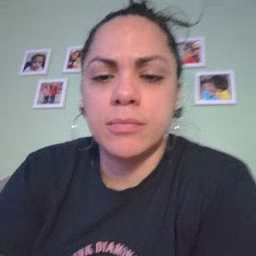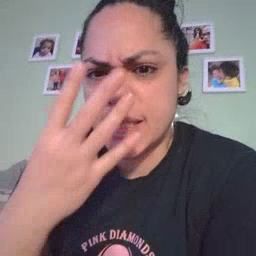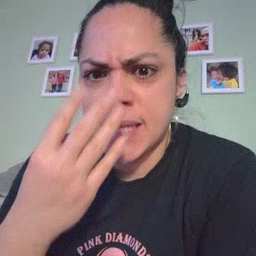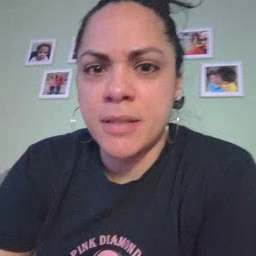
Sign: sleepy